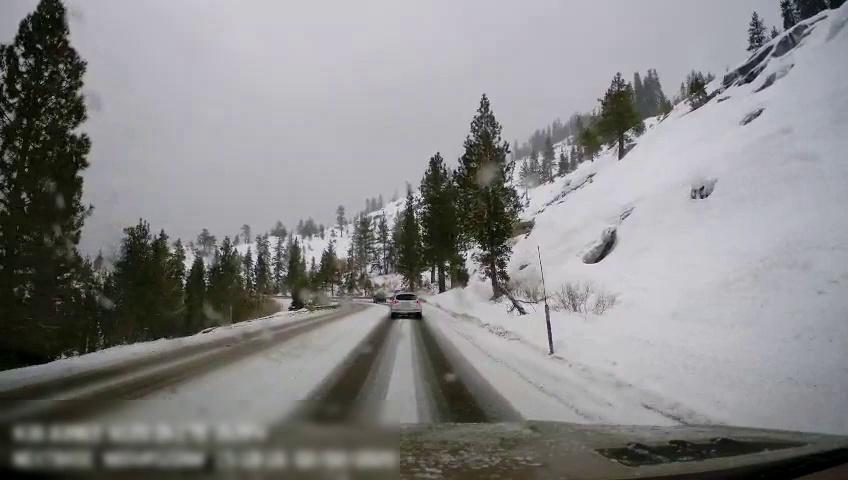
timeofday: Day
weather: Snowy
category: Drivable Space
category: Vehicles | Car
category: Vehicles | Car